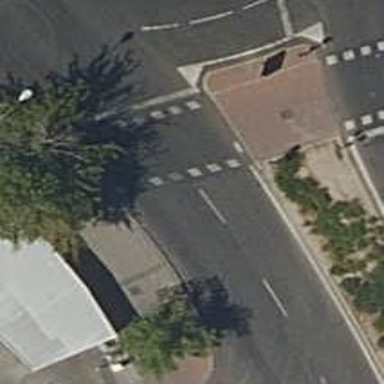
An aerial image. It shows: Footway crossing with paving stones and traffic signals.